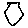
Label: hexagon